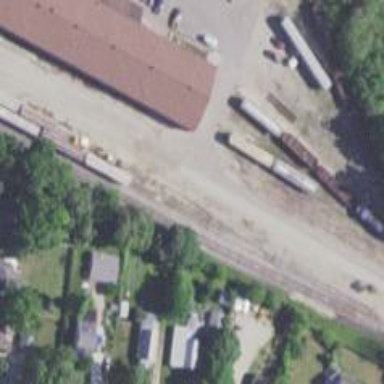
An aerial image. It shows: Railway siding with rails.